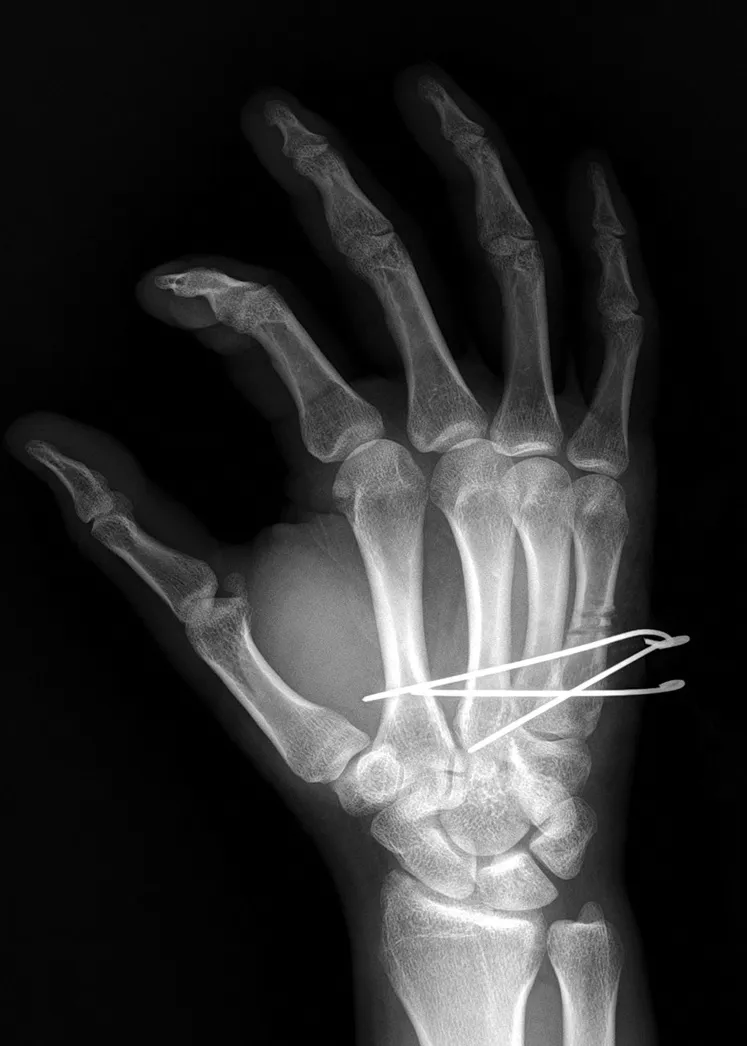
Simple X-ray at five weeks postoperatively. . Simple X-ray of his hand demonstrated the union of the fractured site but the K-wire track still showed with no signs of displacement.
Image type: radiology (x_ray)